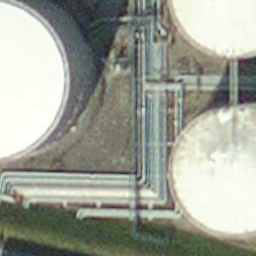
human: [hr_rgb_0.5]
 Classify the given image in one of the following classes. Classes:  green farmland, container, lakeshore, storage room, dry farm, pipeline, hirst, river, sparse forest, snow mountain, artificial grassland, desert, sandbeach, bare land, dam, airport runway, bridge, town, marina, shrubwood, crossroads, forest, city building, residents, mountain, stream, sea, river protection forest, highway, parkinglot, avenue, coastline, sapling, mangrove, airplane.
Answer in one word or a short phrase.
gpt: storage room